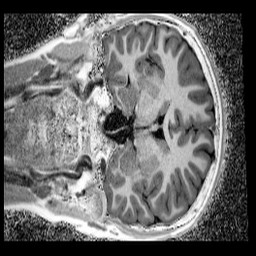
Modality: UNIT1_denoised
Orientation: coronal
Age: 11
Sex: male
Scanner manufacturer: siemens
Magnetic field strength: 3 T
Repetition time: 4 s
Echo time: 0.00299 s